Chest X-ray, PA view. Patient: 29 years old, sex F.
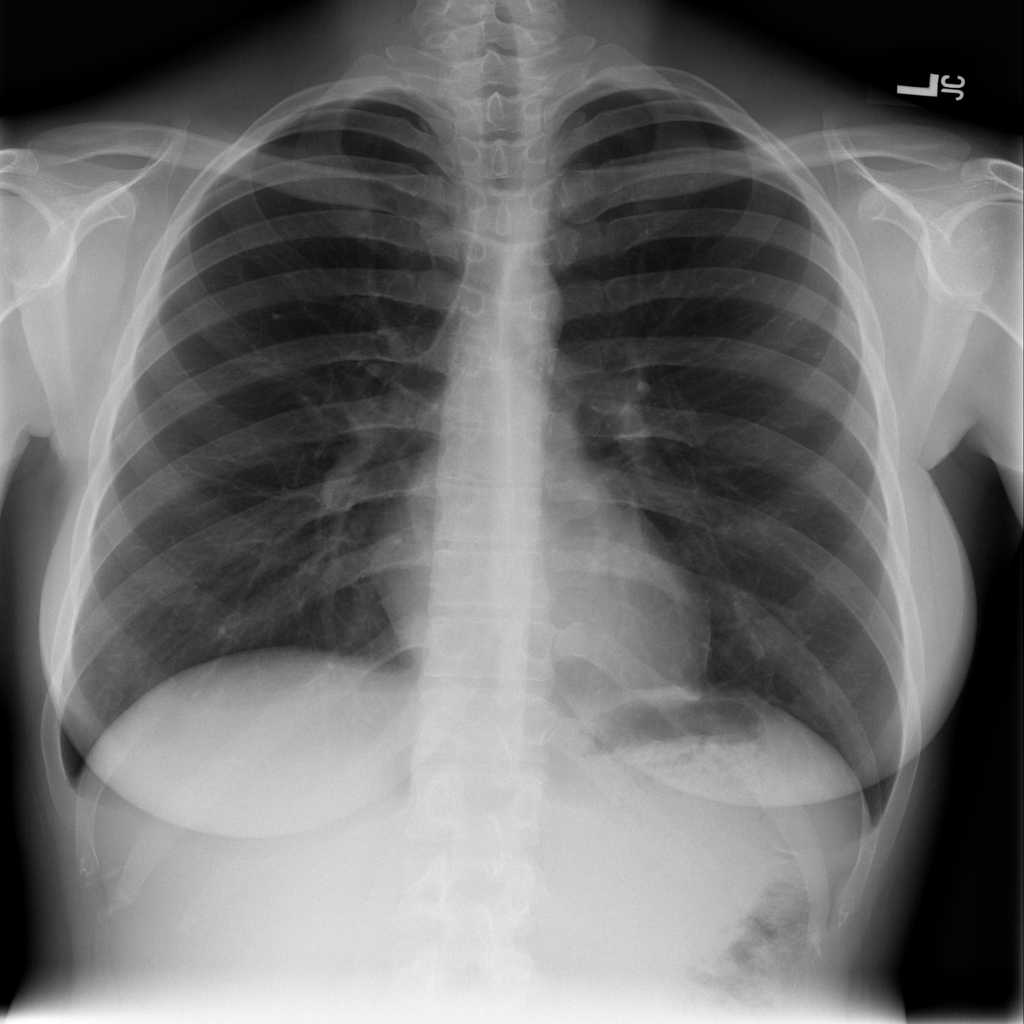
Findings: No Finding